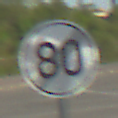
Verkehrszeichen: EndeGeschwindigkeit80
Umgebung: Outdoor, Suburban
Tageszeit: MorningAfternoon
Wetter: PartlyCloudy
Licht: Natural
Jahreszeit: NotSpecified
Kontrast: HighContrast